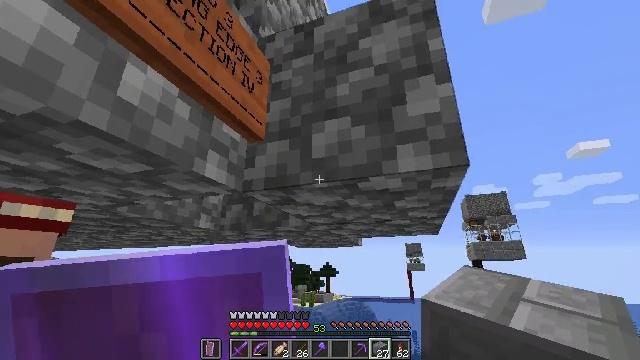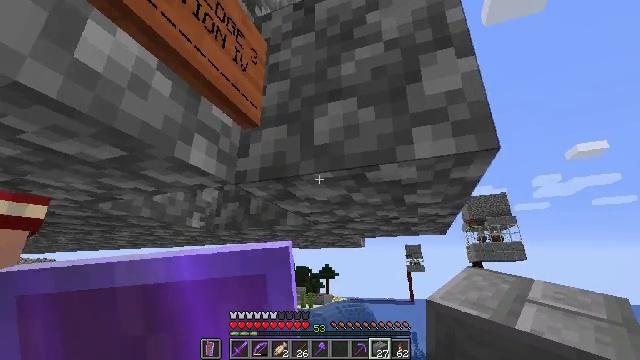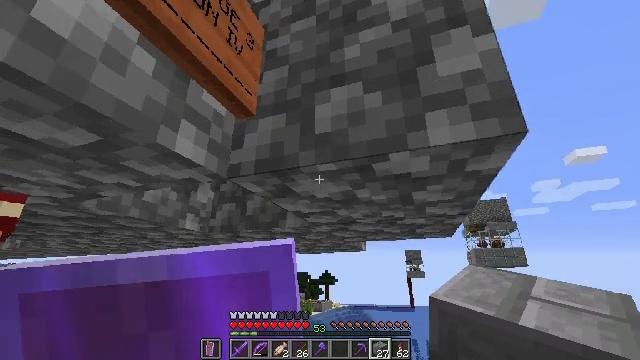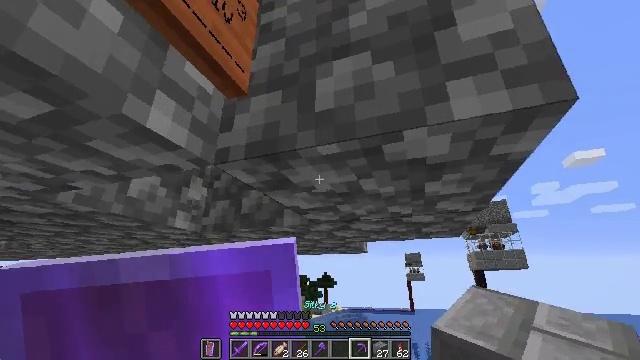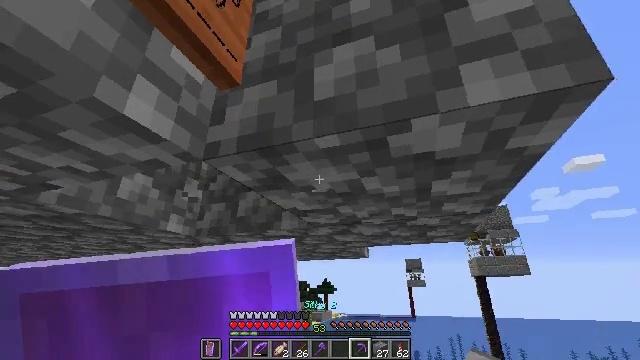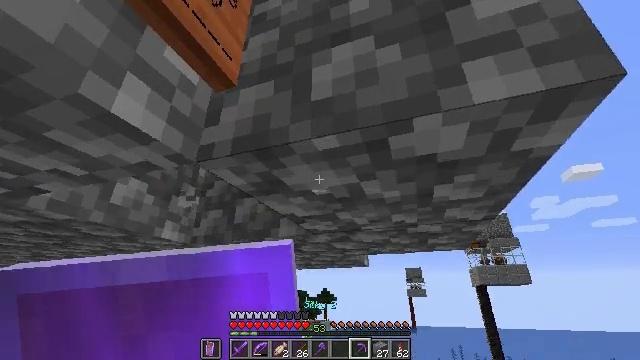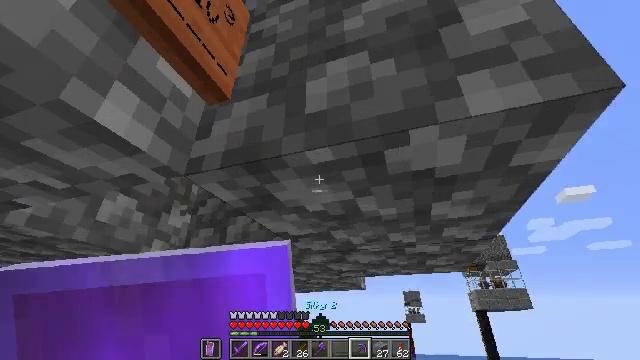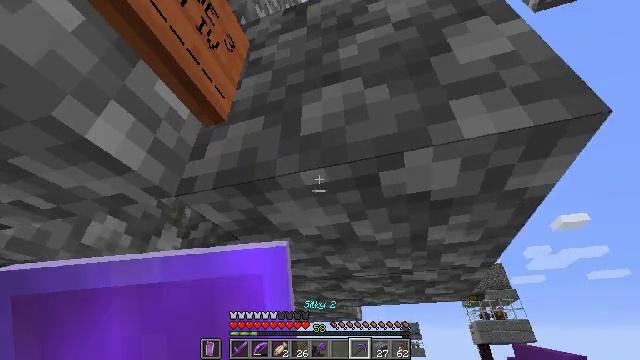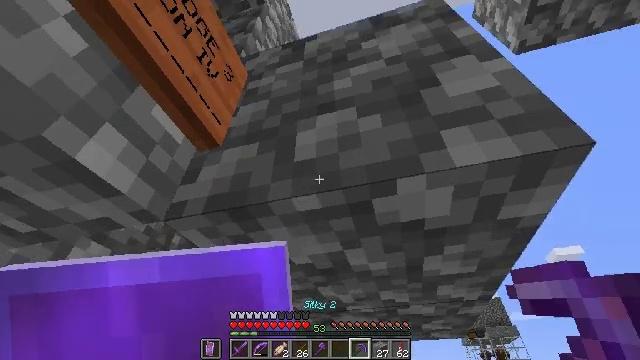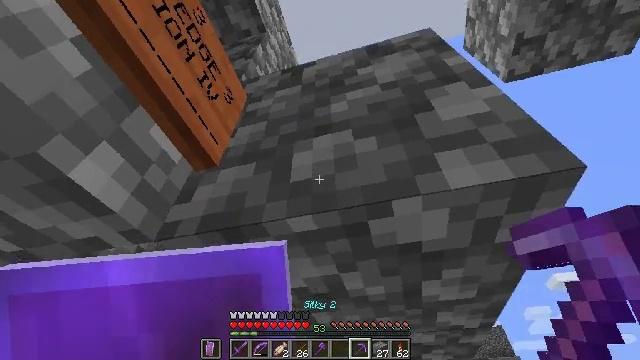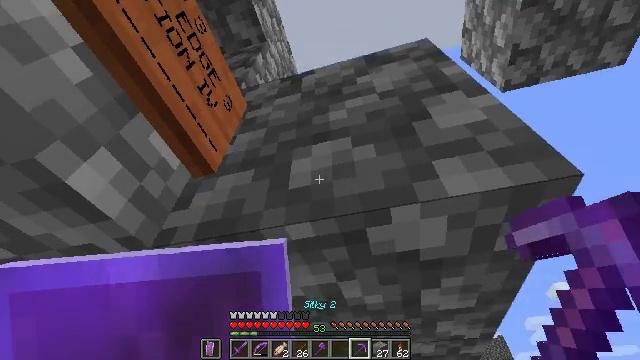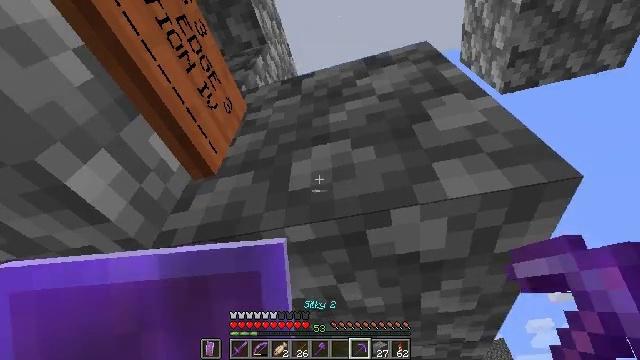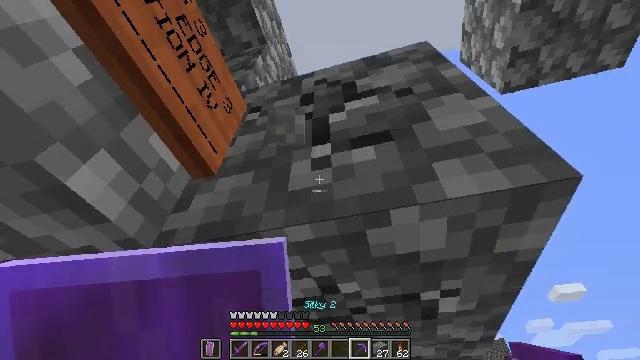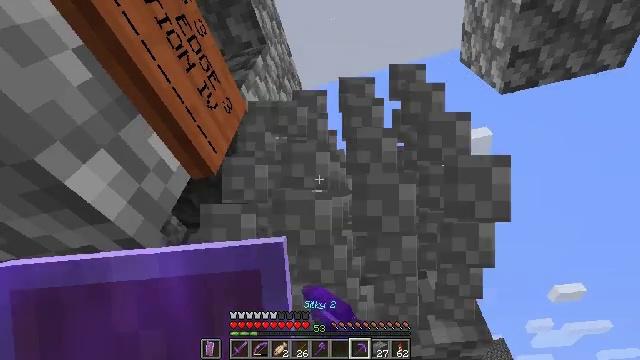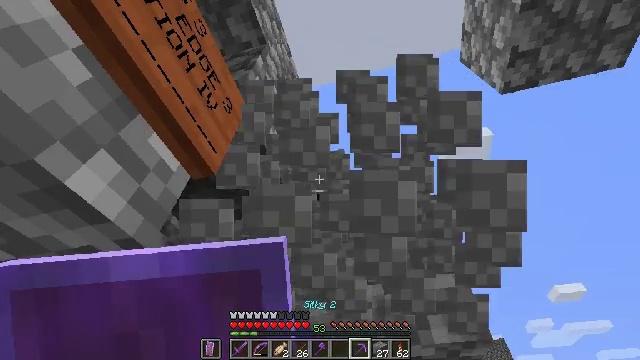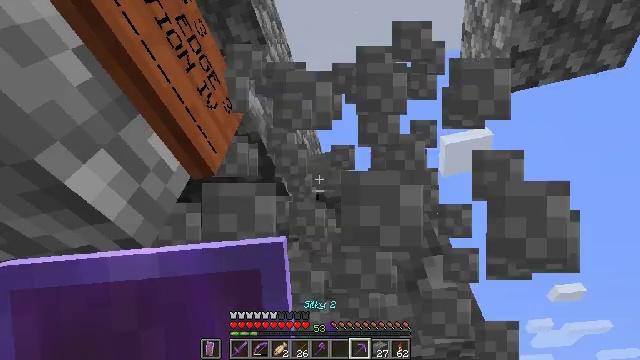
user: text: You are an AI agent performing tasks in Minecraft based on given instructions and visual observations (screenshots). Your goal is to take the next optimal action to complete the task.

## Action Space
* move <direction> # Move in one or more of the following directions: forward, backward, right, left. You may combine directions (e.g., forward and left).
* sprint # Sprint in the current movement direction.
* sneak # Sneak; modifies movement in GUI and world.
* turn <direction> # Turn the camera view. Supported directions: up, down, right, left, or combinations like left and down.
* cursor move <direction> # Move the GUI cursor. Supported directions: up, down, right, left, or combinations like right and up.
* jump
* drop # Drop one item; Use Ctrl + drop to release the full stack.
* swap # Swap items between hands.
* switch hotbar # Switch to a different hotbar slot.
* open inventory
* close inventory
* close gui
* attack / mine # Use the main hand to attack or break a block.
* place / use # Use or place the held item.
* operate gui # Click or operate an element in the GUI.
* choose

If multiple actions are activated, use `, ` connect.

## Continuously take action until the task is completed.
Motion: motion action
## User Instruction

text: Digging the cobblestone underground.
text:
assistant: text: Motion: move forward
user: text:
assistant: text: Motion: move forward, turn up
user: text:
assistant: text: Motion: no_op
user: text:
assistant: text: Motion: turn up
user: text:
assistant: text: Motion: turn up
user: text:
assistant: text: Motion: turn up
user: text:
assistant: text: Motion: turn right and up
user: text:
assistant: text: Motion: turn right and up
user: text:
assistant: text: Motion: turn up
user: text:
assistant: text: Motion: turn up
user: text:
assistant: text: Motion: no_op
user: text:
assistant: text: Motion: attack / mine
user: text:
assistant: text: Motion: attack / mine
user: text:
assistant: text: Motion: attack / mine
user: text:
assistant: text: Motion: attack / mine
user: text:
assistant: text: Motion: attack / mine
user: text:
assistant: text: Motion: no_op
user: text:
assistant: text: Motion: no_op
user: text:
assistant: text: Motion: no_op